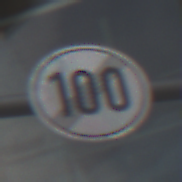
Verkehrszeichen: EndeGeschwindigkeit100
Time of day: MorningAfternoon
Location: Outdoor (Urban)
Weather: PartlyCloudy
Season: NotSpecified
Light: Natural